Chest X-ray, AP view. Patient: 25 years old, sex M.
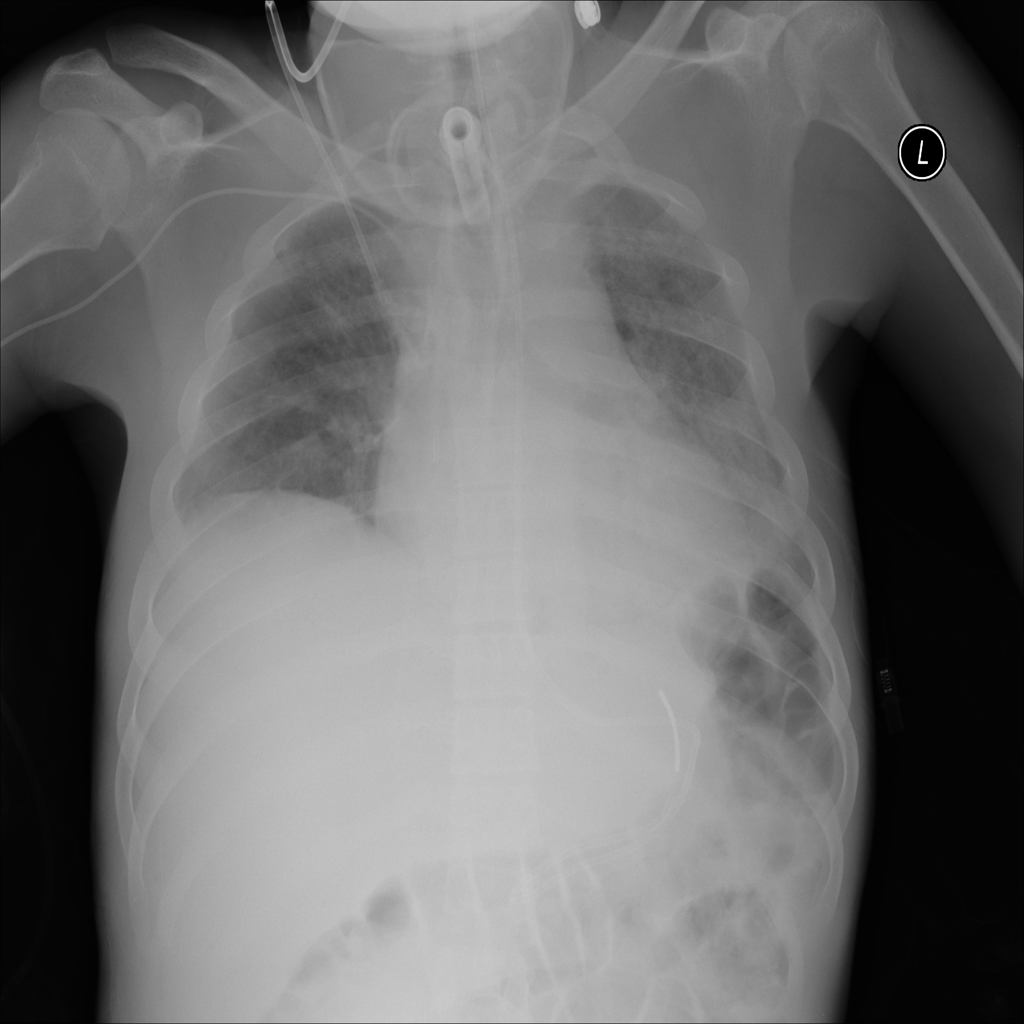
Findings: No Finding